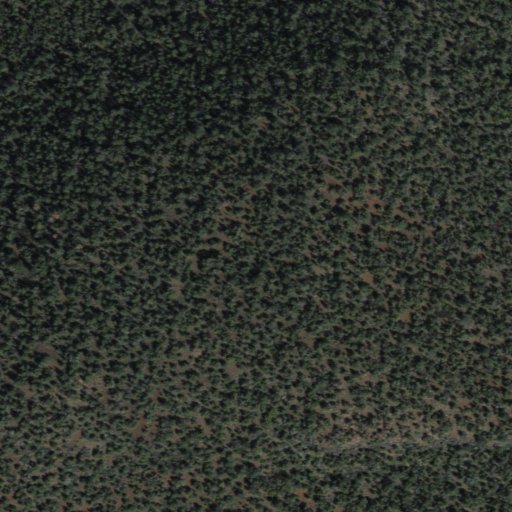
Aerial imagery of mountain in Arizona named Castle Peak containing only evergreen forest